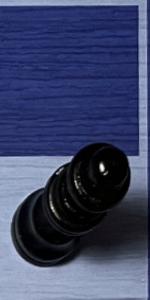
Label: Queen_Black